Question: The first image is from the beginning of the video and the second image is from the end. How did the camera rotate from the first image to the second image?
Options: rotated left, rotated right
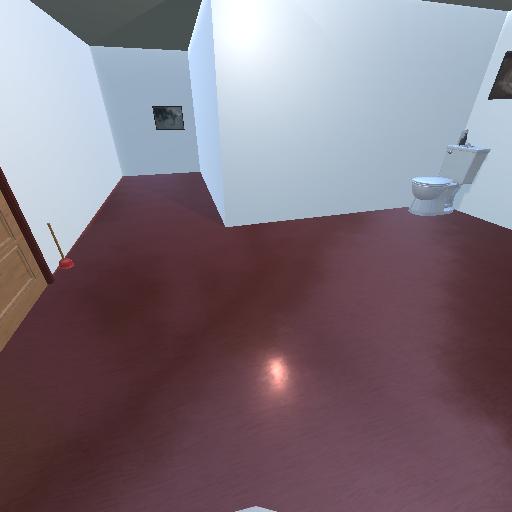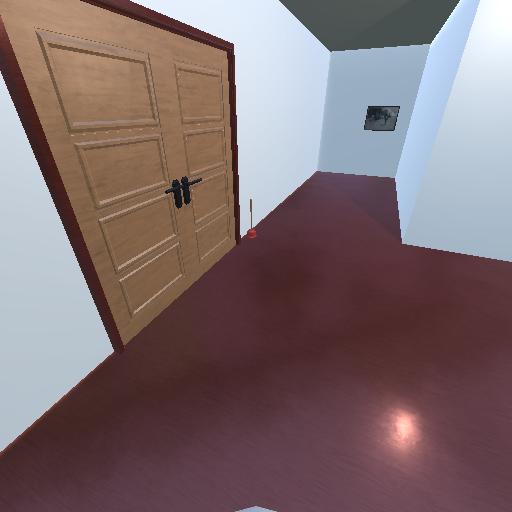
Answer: rotated left